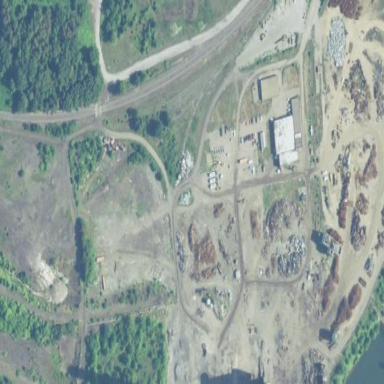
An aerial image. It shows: Brownfield area.